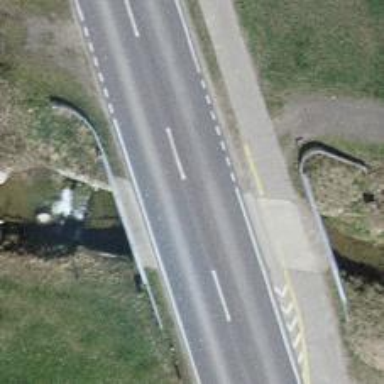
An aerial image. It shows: Secondary road with cycle track on the left.